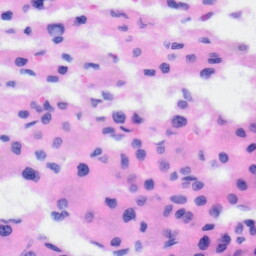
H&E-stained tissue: Liver